Question: I have a chart embedded on a sheet (X, Y scatter). I also have a mouseover event on the chart which - when you hover over a datapoint - prints the selected value of the corresponding datapoint to a cell. This works with using the .GetChartElement method.
However, I'd also like to add a feature with you can add an arrow (or line) connecting a datapoint and a predefined, named cell. I also managed to do this but (See picture).

The way I did this:
'''
Private Sub myChartClass_MouseMove(ByVal Button As Long, ByVal Shift As Long, ByVal X As Long, ByVal Y As Long)
Me.myChartClass.GetChartElement X, Y, ElementID, Arg1, Arg2
Set chrt = ActiveSheet.ChartObjects(1).Chart
Set ser = ActiveSheet.ChartObjects(1).Chart.SeriesCollection(1)
chart_data = ser.Values
chart_label = ser.XValues
YValue = chart_data(Arg2)
XValue = chart_label(Arg2)
'[Code to print corresponding values]
If addComment = True Then Call wks35.addComment(XValue, YValue)
'''
This way I can either pass the coordinates (X, Y variables) and the actual values on the axes (XValue, YValue). Above, the latter is used.
'''
Public Sub addComment( _
ByVal X As Double, _
ByVal Y As Double _
)
Dim chartObj As Chart
Dim chartWidth As Double
Dim chartHeight As Double
Dim l1 As Long, l2 As Long, r1 As Long, r2 As Long
With wks35
Set chartObj = .ChartObjects(1).Chart
chartWidth = chartObj.PlotArea.Width
chartHeight = chartObj.PlotArea.Height
Y = chartHeight - (chartHeight * ((Y - chartObj.Axes(xlValue).MinimumScale) _
/(chartObj.Axes(xlValue).MaximumScale - chartObj.Axes(xlValue).MinimumScale)))
X = chartWidth * ((X - chartObj.Axes(xlCategory).MinimumScale) / _
(chartObj.Axes(xlCategory).MaximumScale - chartObj.Axes(xlCategory).MinimumScale))
l1 = Range("Comment1").Left
l2 = Range("Comment1").Top
r1 = X + ActiveSheet.ChartObjects(1).Left + chartObj.PlotArea.InsideLeft
r2 = Y + ActiveSheet.ChartObjects(1).Top + chartObj.PlotArea.InsideTop
With ActiveSheet.Shapes.AddLine(l1, l2, r1, r2).Line
.ForeColor.RGB = RGB(255, 0, 0)
End With
End With
End Sub
'''
So basically the idea was to have the values on the axes and by calculating its relative position considering the minimum and maximum values on the axis get the datapoint's absolute top and left value from the borders of the plotarea. Then adding the difference of the chart and the plotarea and then the charts top and left.
It may be long and difficult to follow, but I appreciate any help.
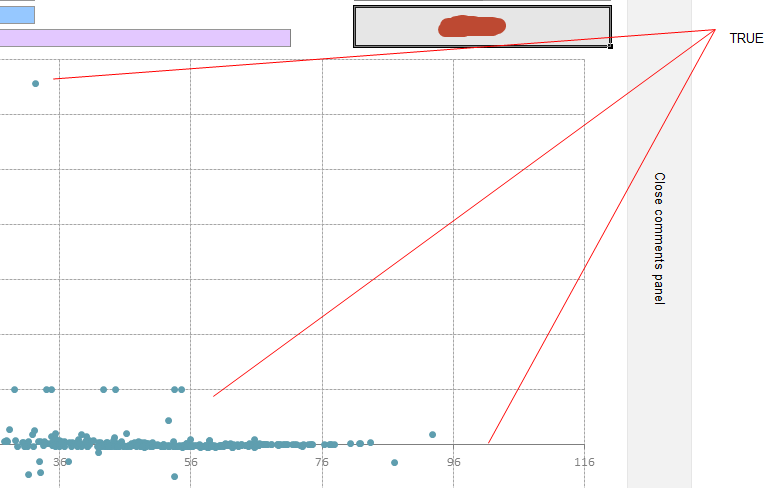
Answer: Whatever, I figured it out.
I used this
'''
chartWidth = chartObj.PlotArea.InsideWidth
chartHeight = chartObj.PlotArea.InsideHeight
'''
instead of this
'''
chartWidth = chartObj.PlotArea.Width
chartHeight = chartObj.PlotArea.Height
'''
It was almost there so I added some constants to the end (10 to left, 3 to top) the lines are at their place.